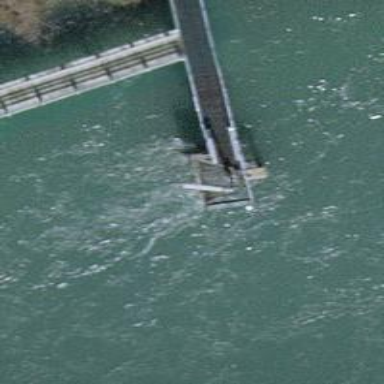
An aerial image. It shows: Man-made pier.